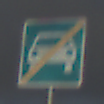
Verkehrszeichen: EndeKraftfahrstrasse
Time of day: SunriseSunset
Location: Outdoor (Nature)
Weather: PartlyCloudy
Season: NotSpecified
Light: Natural